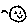
Label: smiley face